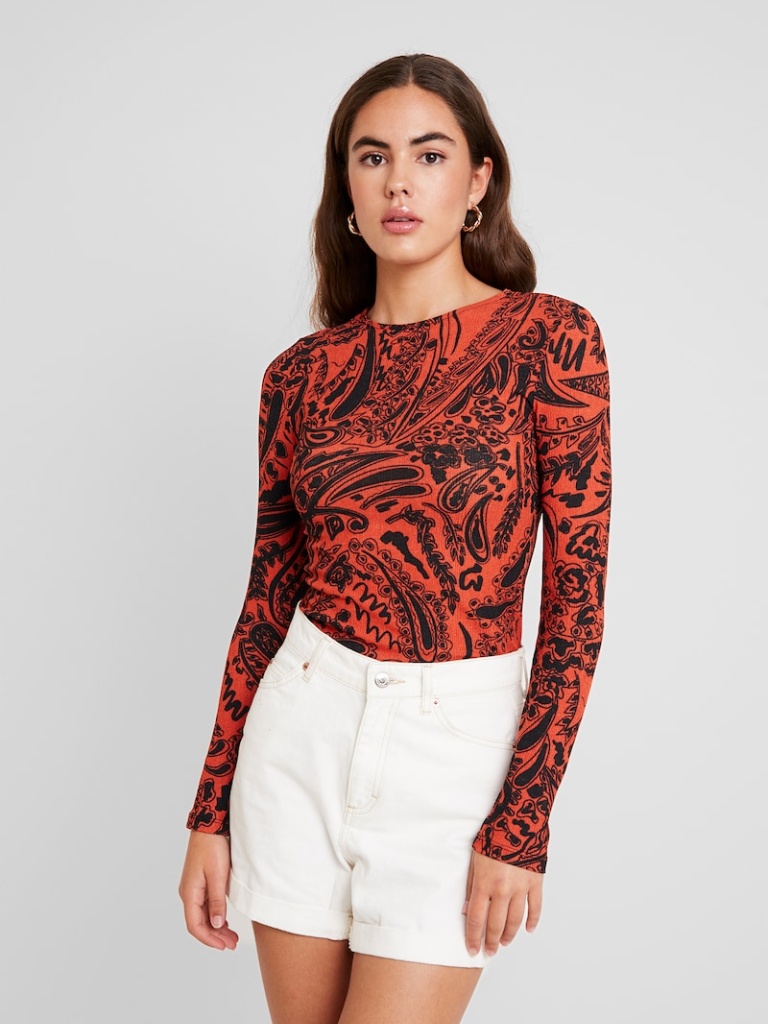
knit tight a long-sleeved with the sleeves down hip length Fully Tucked in crew t-shirt